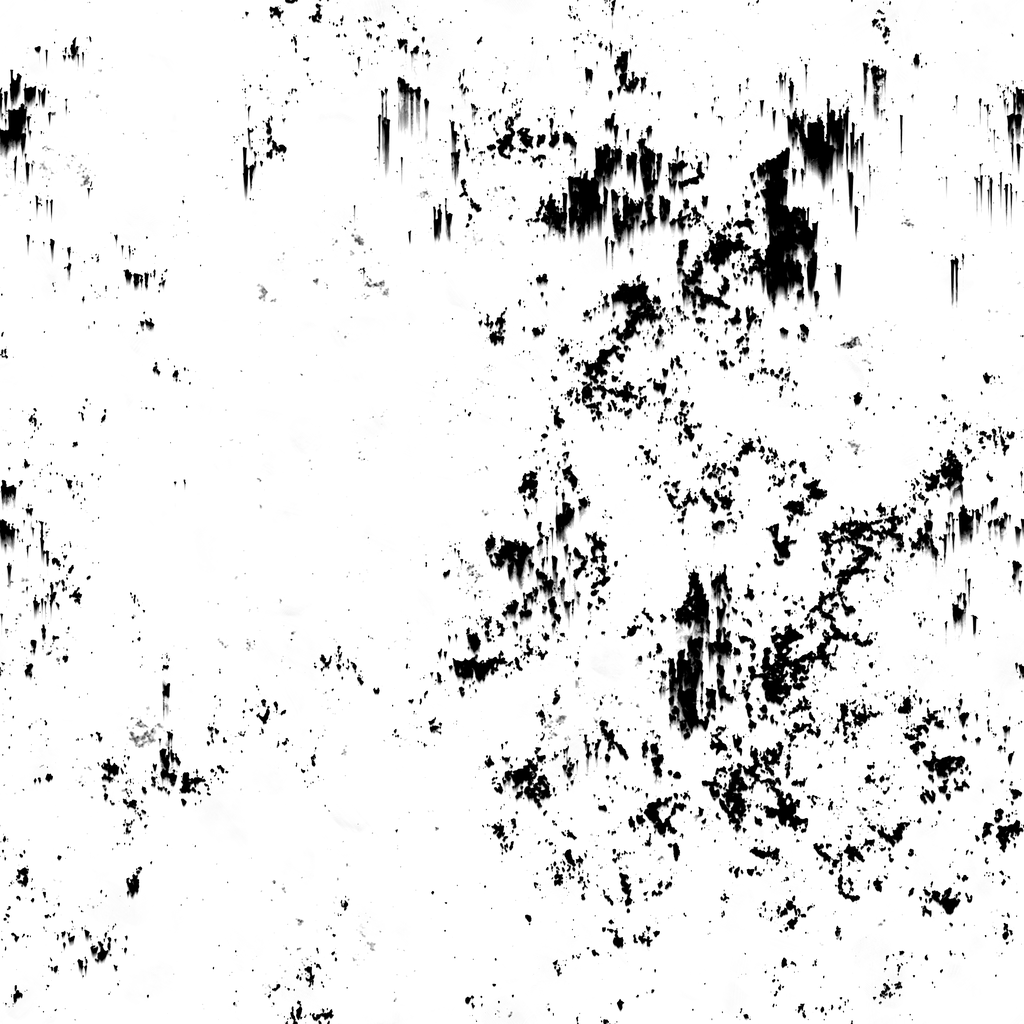
Texture map type: Metalness